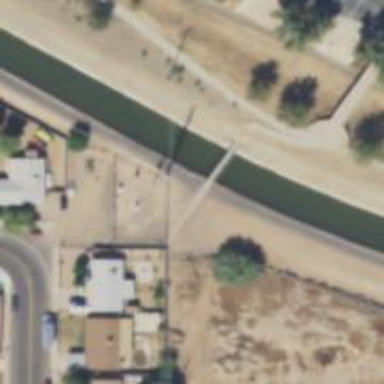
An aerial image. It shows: Canal.